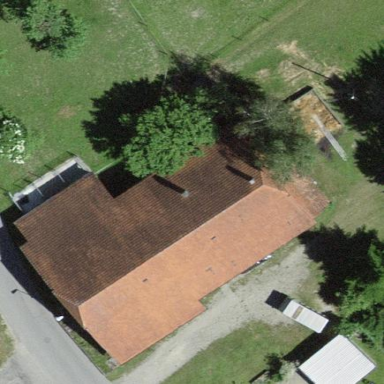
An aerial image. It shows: Farm building.